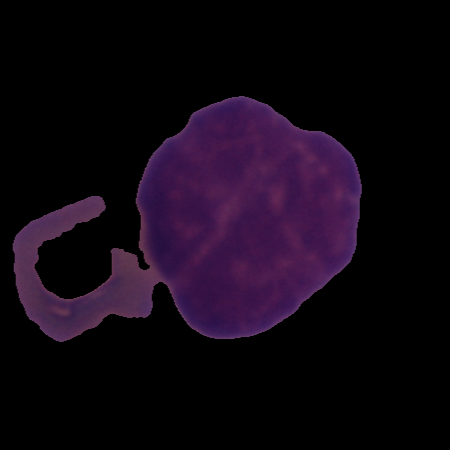
Label: cancer